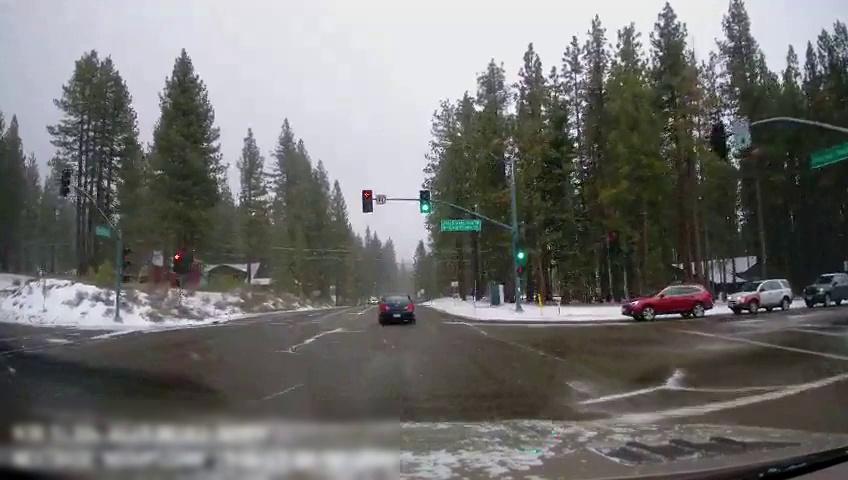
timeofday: Day
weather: Snowy
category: Drivable Space
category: Vehicles | SUV
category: Vehicles | SUV
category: Vehicles | Truck
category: Vehicles | Car
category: Lanes | Opposite Lane
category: Lanes | Opposite Lane
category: Traffic | Signs
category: Traffic | Signs
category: Traffic | Lights
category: Traffic | Lights
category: Traffic | Signs
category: Traffic | Lights
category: Traffic | Lights
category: Traffic | Lights
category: Traffic | Signs
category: Traffic | Lights
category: Traffic | Lights
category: Traffic | Signs
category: Traffic | Lights